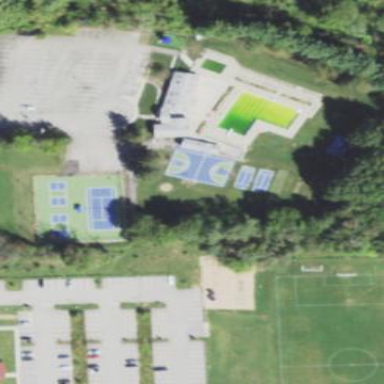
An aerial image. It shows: Sports centre dedicated to swimming activities.